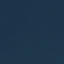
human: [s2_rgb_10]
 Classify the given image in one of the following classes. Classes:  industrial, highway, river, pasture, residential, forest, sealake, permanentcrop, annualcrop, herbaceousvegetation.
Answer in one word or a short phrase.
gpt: SeaLake